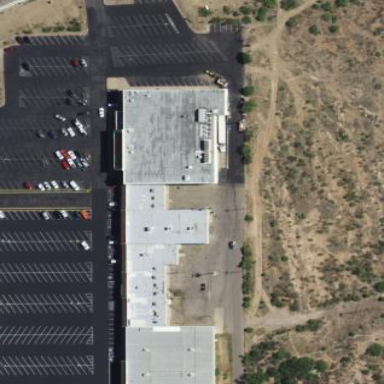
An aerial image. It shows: Commercial building.